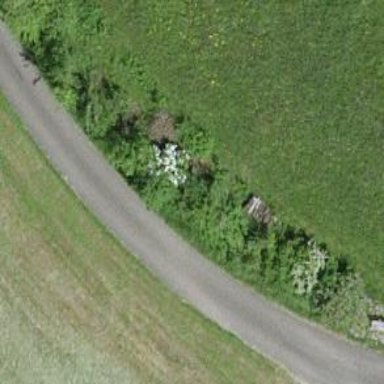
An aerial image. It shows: Hedge acting as barrier.